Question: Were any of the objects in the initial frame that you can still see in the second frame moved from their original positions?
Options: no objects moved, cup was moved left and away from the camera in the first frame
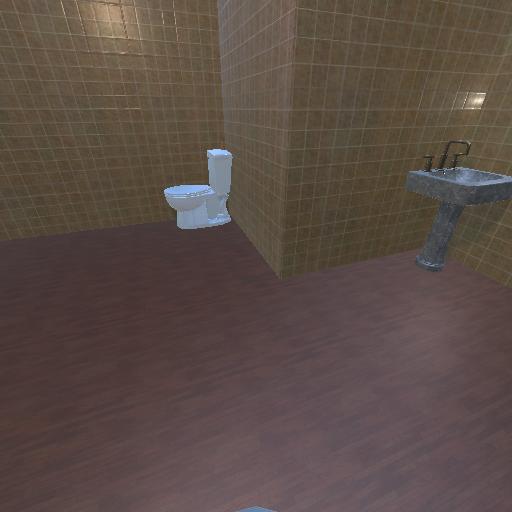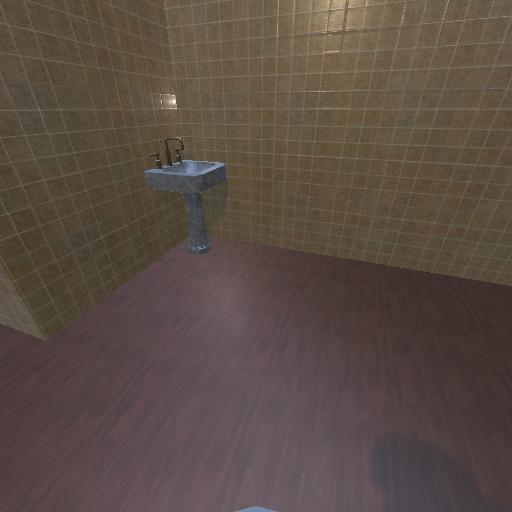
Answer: no objects moved